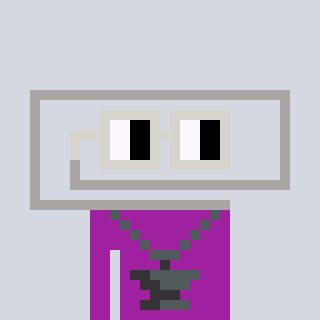
a pixel art character with square light gray glasses, a paperclip-shaped head and a magenta-colored body on a cool background